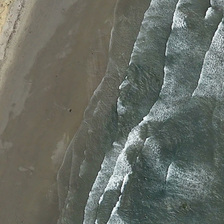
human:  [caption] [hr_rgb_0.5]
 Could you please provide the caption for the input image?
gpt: a car and a square building are on the beach .

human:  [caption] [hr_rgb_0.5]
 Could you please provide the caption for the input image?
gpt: here come several waves of sea spray .

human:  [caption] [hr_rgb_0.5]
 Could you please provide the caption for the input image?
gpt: here come several waves of sea spray .

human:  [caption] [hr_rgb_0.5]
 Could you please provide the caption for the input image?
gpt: brown beach next to the stratified waves .

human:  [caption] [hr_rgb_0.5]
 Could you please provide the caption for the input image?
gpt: several lines of white waves in green ocean are near a yellow beach .